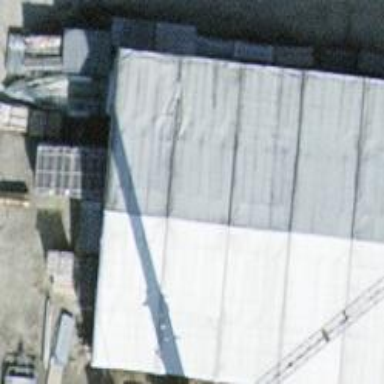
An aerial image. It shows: Industrial building.